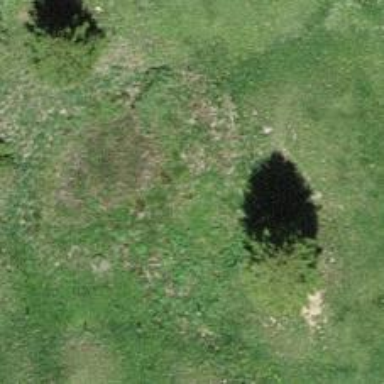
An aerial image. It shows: Sinkhole in natural setting.